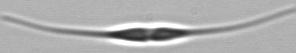
Label: Cylindrotheca